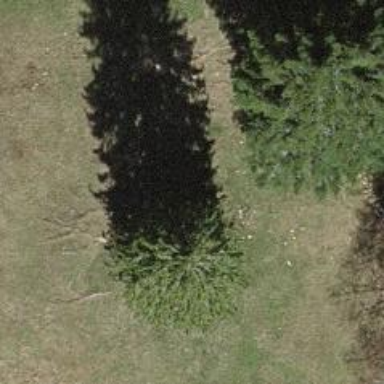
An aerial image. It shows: Agricultural area characterized by evergreen needle-leaved trees.